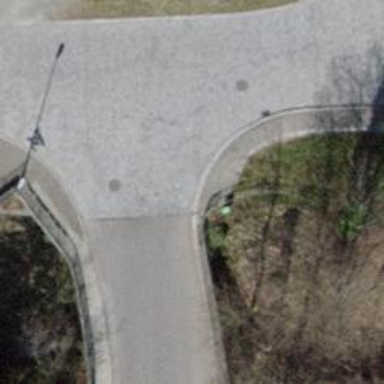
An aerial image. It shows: Residential road with sett surface.